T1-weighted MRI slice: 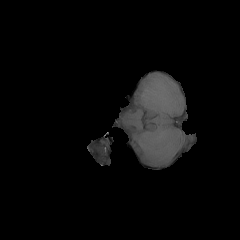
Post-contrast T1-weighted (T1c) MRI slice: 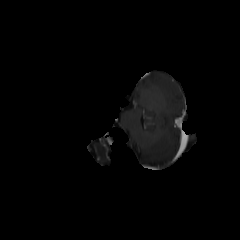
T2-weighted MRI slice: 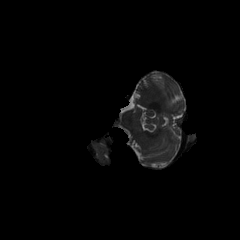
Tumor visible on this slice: no